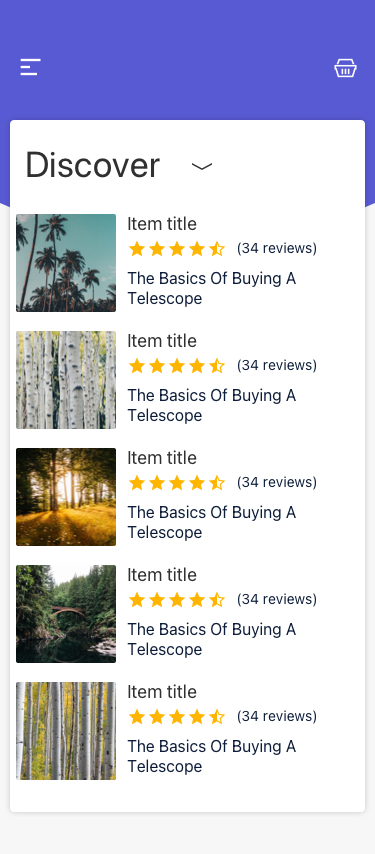
Text in this UI design:
The Basics Of Buying A Telescope
(34 reviews)
Item title
The Basics Of Buying A Telescope
(34 reviews)
Item title
The Basics Of Buying A Telescope
(34 reviews)
Item title
The Basics Of Buying A Telescope
(34 reviews)
Item title
The Basics Of Buying A Telescope
(34 reviews)
Item title
Discover